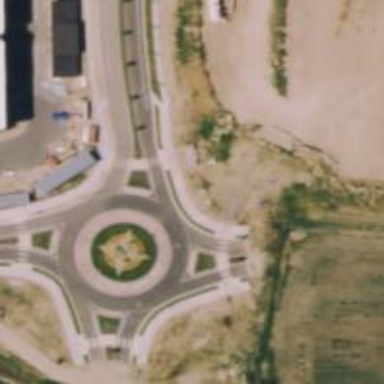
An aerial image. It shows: Tertiary road made of asphalt leading to roundabout junction.